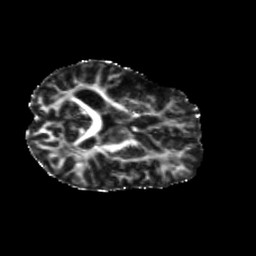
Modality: FA
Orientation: axial
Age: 46
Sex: male
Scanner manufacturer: siemens
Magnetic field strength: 3 T
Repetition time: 5.25 s
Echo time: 0.08 s